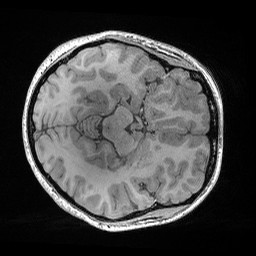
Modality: T1w
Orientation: axial
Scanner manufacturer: siemens
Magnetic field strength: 3 T
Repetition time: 0.02 s
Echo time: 0.00492 s